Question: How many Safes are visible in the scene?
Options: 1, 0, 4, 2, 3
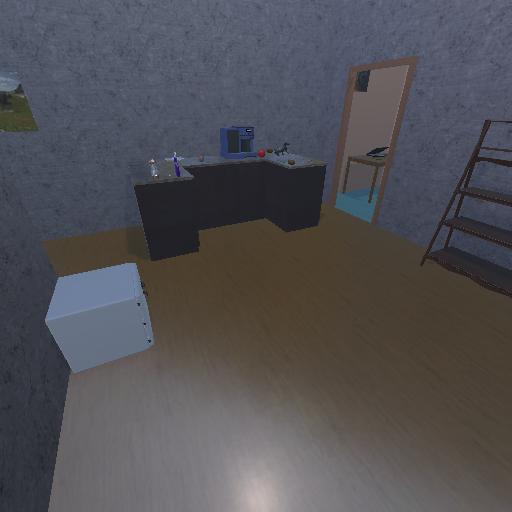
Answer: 1